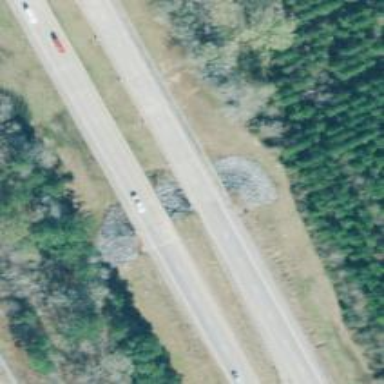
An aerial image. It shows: Trunk highway bridge with dual carriageway.